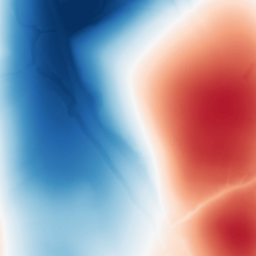
Category: trend_removal
Decomposition family: polynomial
Decomposition parameters: degree: 3
Upsampling method: bspline
Upsampling parameters: scale: 2
Upsampling scale: 2